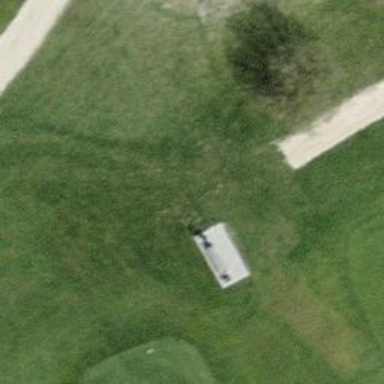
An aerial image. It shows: Path for golf carts.